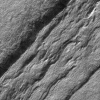
Atmospheric dust classification: not_dusty